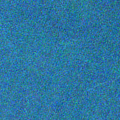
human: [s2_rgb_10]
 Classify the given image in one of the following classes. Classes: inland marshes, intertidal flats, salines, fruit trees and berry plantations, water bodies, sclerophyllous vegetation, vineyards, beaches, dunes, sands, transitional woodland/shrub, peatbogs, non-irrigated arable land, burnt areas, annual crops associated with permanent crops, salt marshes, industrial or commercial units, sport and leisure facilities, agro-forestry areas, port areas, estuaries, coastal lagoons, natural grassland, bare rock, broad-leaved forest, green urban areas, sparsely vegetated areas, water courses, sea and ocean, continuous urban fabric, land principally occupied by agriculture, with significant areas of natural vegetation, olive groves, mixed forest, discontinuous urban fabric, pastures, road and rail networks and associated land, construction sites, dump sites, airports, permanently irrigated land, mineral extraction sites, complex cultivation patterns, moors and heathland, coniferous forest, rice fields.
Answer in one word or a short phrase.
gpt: sea and ocean